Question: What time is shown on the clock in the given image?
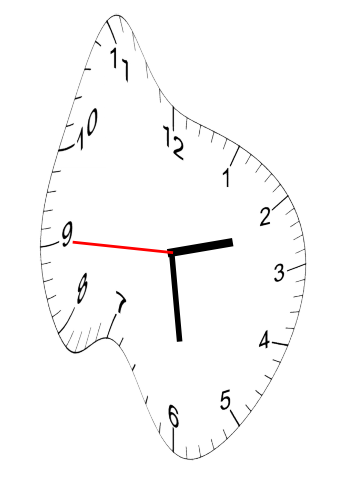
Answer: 02:28:45